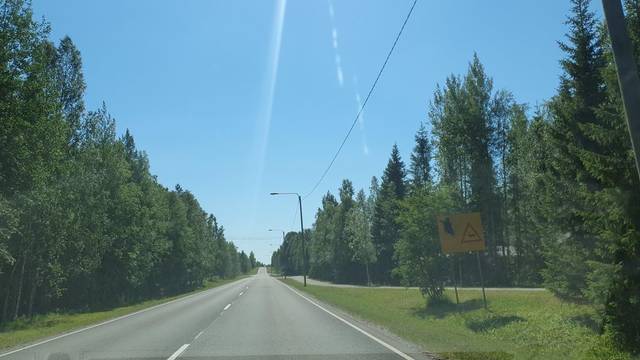
Region: Finland
Coordinates: 65.92, 26.509